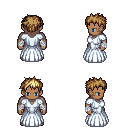
a pixel art fantasy rpg character, male body template, human, dark skin, underdress, metal pants, blonde bedhead hairstyle, white cloth bandages, four views (front, back, left, right), 2x2 character sprite sheet, small pixel art, hard edges, no anti-aliasing